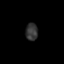
Tissue: prostate
Cell type: Fibroblasts
Senescence score: 0.8125
Nuclear area (px): 203
Mean DAPI intensity: 53.202